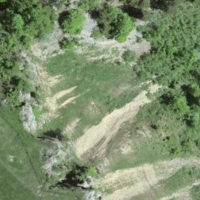
EUNIS habitat code: 24
Species observed at this site:
Papilio machaon
Neottia ovata
Campanula glomerata